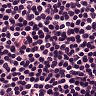
Metastatic tissue present: no